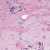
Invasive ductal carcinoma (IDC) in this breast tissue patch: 0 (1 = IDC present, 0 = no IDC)